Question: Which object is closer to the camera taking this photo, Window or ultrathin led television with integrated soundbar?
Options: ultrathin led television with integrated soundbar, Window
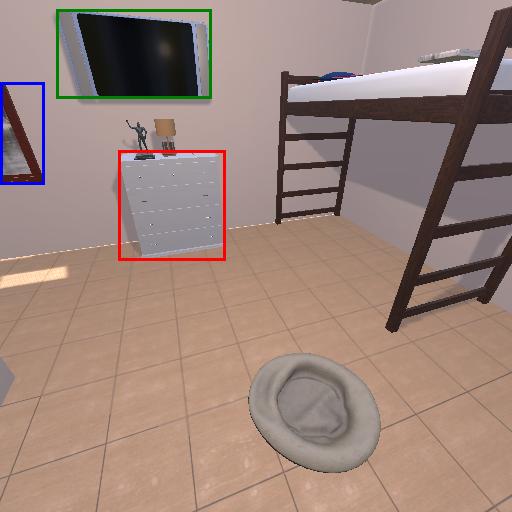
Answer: ultrathin led television with integrated soundbar